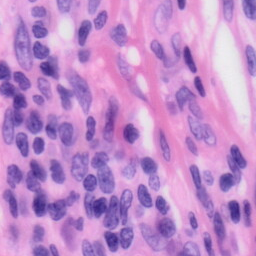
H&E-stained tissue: Skin